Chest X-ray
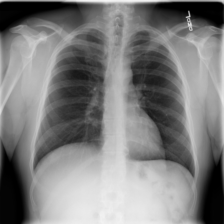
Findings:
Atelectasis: negative
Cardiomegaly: negative
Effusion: negative
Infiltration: negative
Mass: negative
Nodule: negative
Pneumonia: negative
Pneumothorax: negative
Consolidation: negative
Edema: negative
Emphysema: negative
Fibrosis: negative
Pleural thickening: negative
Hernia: negative